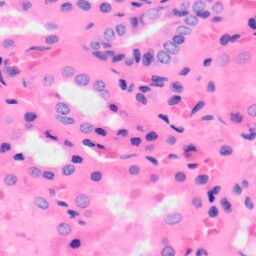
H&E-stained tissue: Kidney